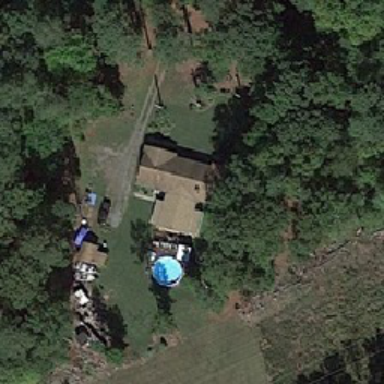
A residence with a house and a water pool and a white car .